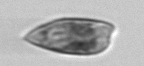
Label: Prorocentrum_dentatum